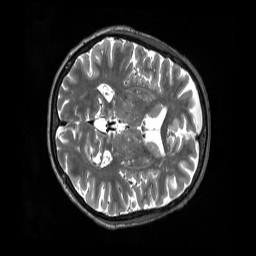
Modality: T2w
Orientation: axial
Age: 68
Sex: female
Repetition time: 3.2 s
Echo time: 0.563 s